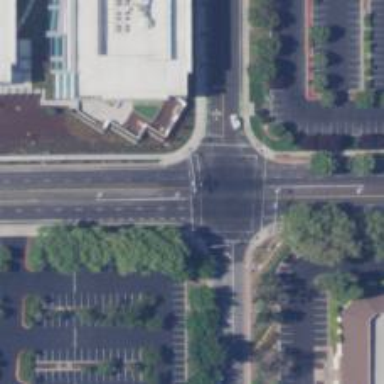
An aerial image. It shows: Crossing with line markings on the road.